Interaction volume radius: 10 \u00c5
Interaction volume height: 10 \u00c5
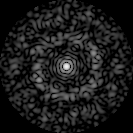
Disorder parameter: 0.8194